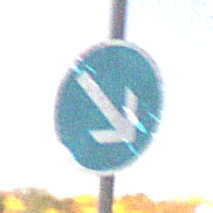
Verkehrszeichen: VorgeschriebeneVorbeifahrtRechts
Umgebung: Outdoor, Nature
Tageszeit: Night
Wetter: Clear
Licht: Natural
Jahreszeit: NotSpecified
Kontrast: HighContrast